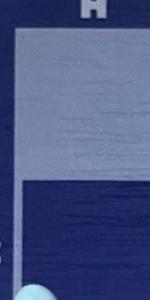
Label: Empty